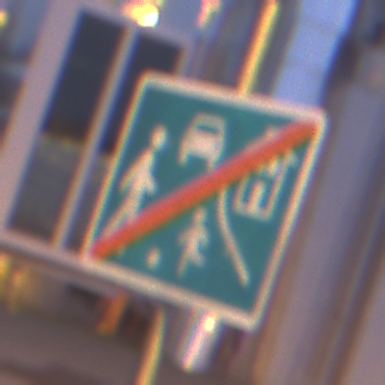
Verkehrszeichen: EndeVerkehrsberuhigterBereich
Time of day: Night
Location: Outdoor (Urban)
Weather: PartlyCloudy
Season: NotSpecified
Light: Artificial